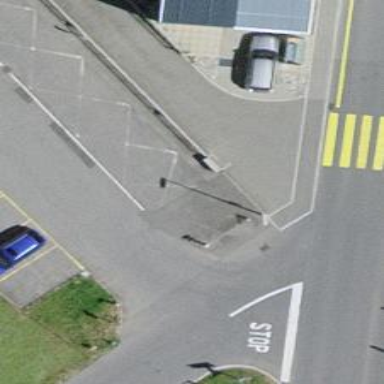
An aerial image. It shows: Street cabinet.